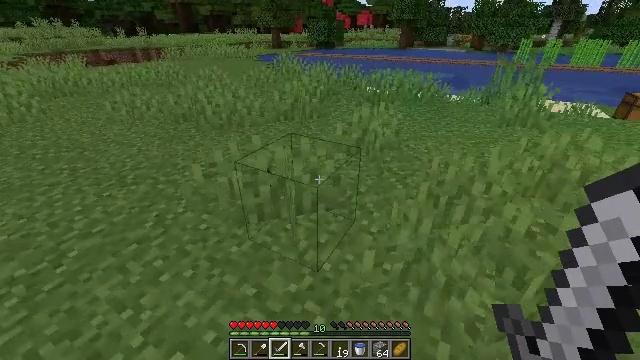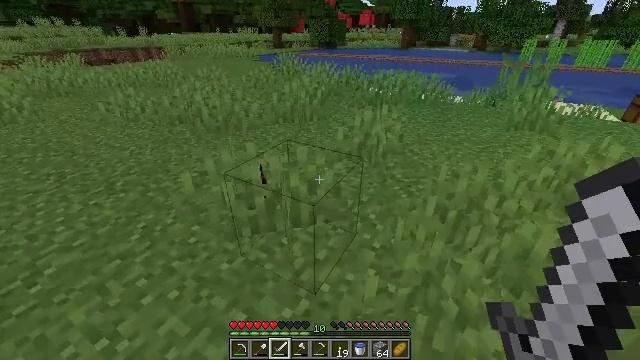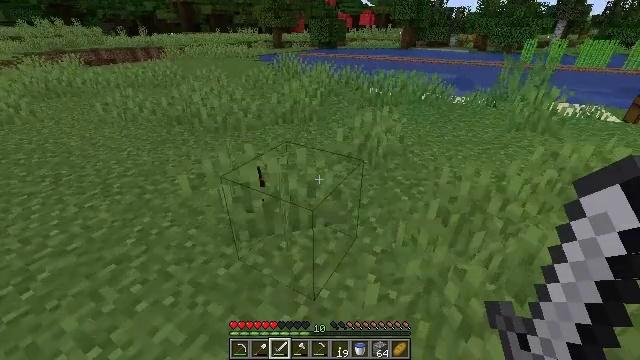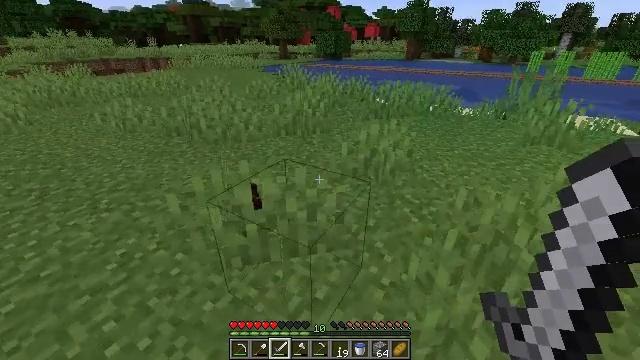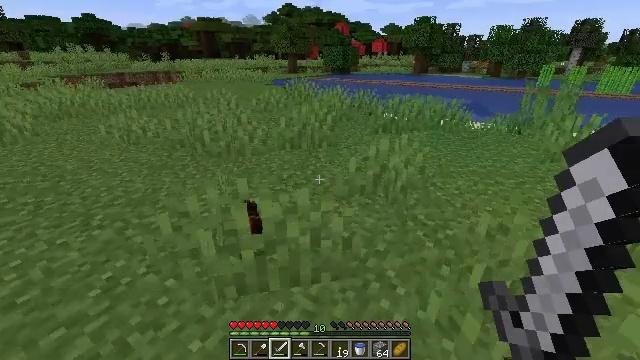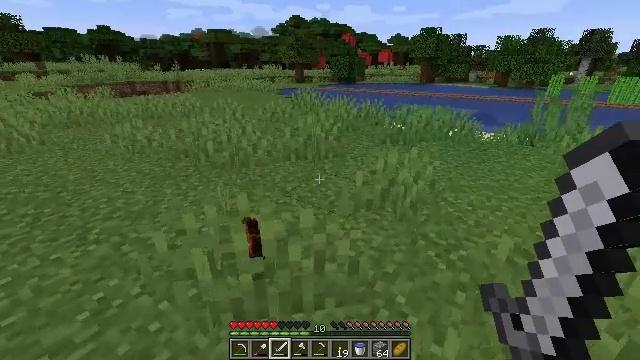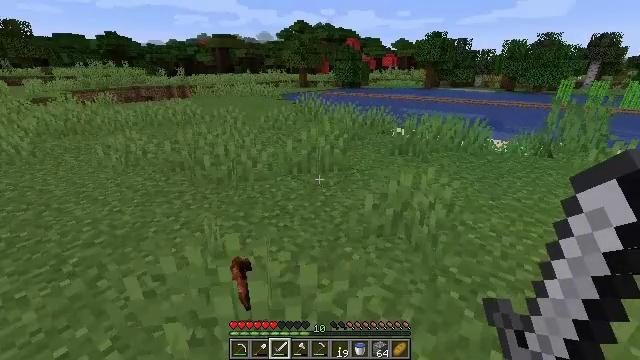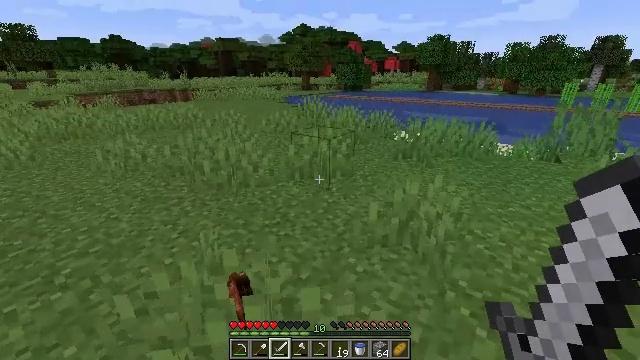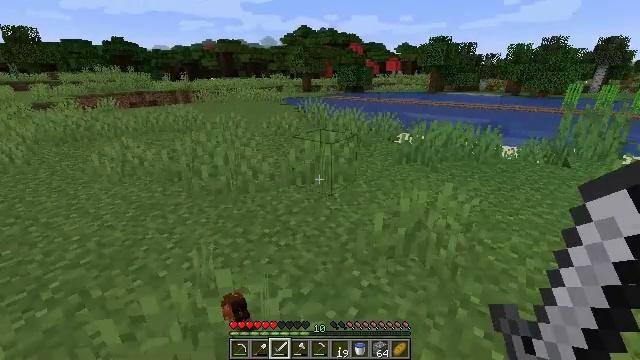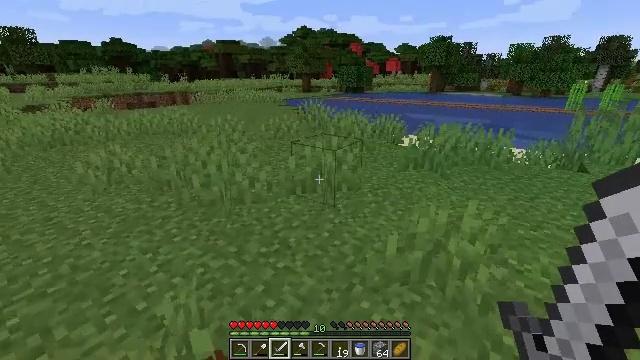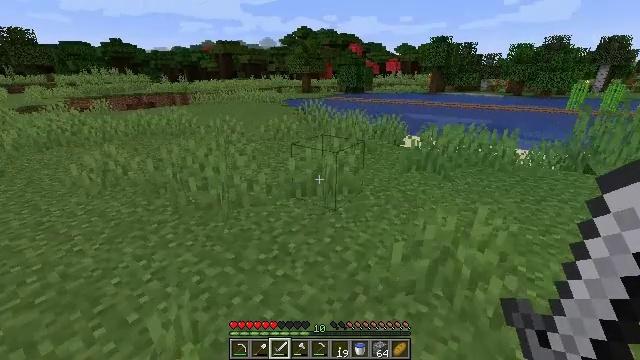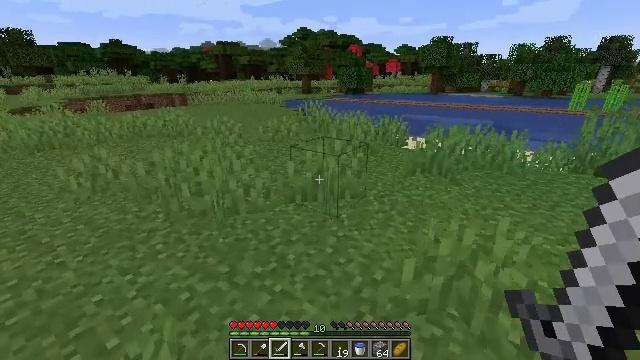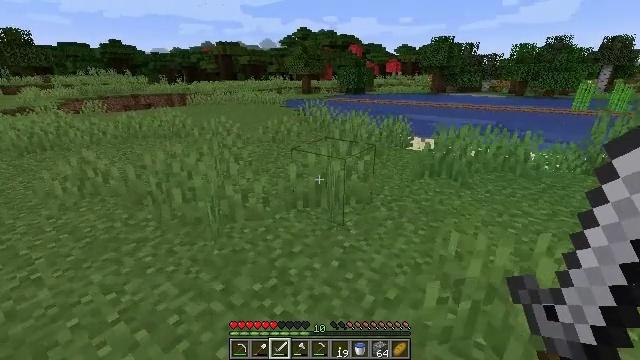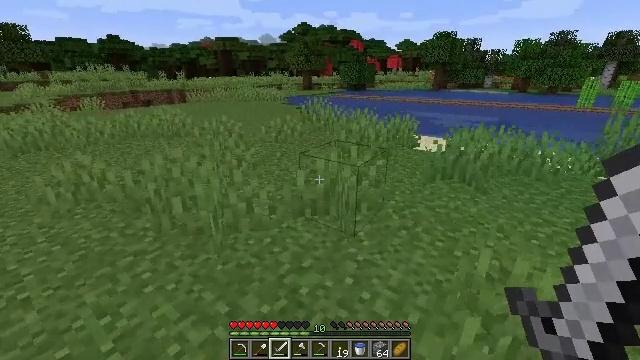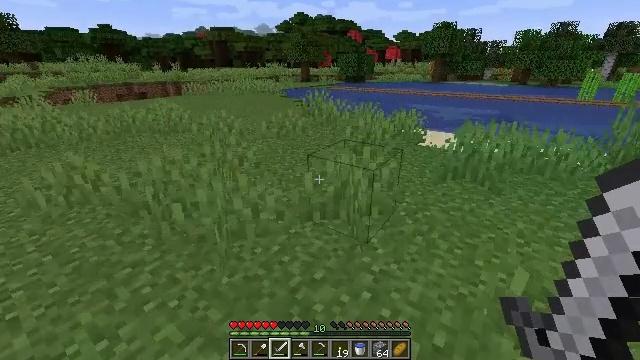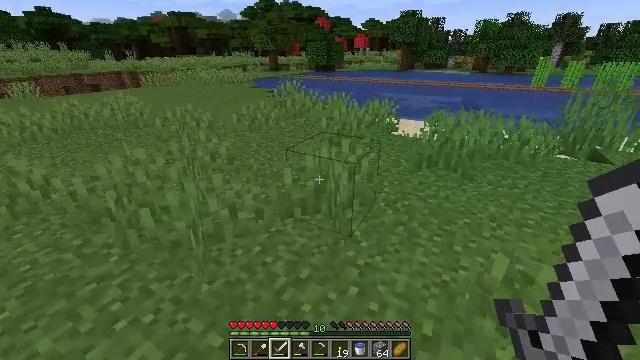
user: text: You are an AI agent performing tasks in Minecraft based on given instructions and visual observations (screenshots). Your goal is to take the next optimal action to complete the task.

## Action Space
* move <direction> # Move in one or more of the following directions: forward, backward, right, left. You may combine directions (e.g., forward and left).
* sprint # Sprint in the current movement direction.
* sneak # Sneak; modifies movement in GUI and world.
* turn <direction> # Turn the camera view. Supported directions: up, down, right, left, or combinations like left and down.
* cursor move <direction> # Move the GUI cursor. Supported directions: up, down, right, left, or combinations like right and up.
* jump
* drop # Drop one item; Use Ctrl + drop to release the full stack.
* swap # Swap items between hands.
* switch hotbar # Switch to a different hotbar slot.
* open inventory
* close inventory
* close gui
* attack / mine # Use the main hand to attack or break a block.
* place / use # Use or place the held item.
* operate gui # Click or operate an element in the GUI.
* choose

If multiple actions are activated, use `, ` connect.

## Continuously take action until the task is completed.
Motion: motion action
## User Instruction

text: Gather wheat by left-clicking on it.
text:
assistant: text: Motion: move forward
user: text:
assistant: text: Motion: move forward
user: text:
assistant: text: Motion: move forward, turn left and up
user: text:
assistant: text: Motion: move forward, turn left and up
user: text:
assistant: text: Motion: move forward, turn left and up
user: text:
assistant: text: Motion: move forward, turn up
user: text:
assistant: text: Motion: move forward
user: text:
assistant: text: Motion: move forward
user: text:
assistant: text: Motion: move forward
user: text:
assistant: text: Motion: move forward
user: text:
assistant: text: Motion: move forward
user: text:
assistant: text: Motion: move forward and move left
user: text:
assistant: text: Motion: move forward and move left
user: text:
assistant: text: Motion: move forward and move left, turn down
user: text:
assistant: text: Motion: move forward and move left, turn right and down
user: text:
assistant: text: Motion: move forward and move left, turn right and down
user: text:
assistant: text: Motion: move forward and move left, turn right
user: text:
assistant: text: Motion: move forward, turn right and up
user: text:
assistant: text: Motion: move forward, turn right and up
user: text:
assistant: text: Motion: move forward, turn right
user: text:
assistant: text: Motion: move forward
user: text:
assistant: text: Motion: move forward
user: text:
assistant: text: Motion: move forward
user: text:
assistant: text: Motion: move forward
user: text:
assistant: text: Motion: move forward
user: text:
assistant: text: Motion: move forward
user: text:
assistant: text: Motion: move forward
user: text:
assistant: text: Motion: move forward
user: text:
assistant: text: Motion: move forward
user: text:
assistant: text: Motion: move forward